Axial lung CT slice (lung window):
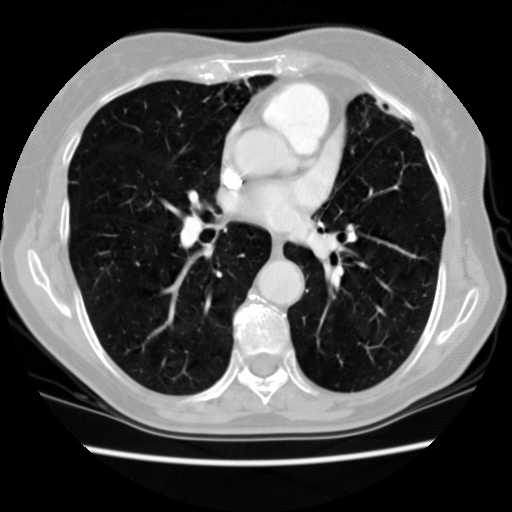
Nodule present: no